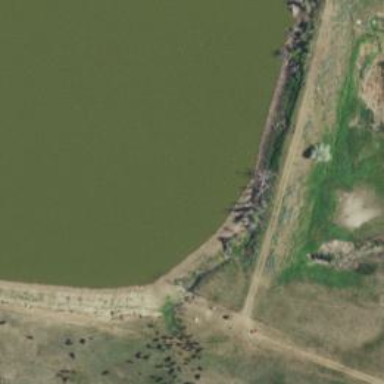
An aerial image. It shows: Reservoir.